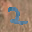
Label: 2